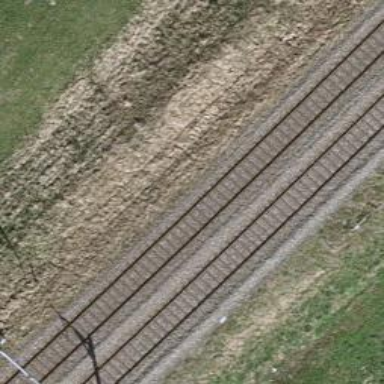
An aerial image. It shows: Single railway track with electrified contact line.